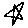
Label: star